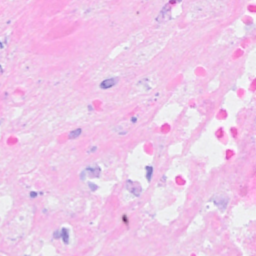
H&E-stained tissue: Breast